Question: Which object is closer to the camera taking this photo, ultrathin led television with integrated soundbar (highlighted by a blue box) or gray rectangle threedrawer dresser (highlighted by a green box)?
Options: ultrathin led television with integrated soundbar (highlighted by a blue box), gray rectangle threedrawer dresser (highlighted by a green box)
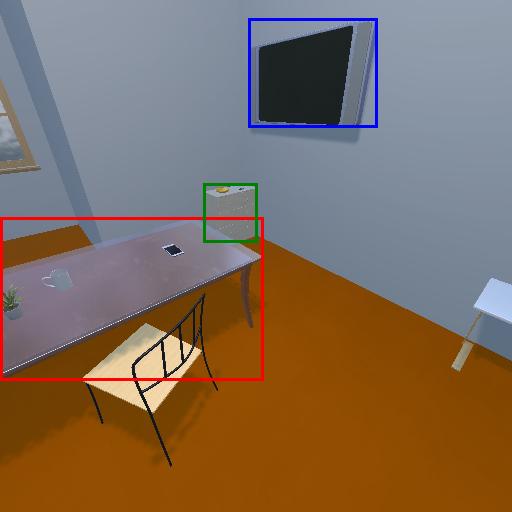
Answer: ultrathin led television with integrated soundbar (highlighted by a blue box)